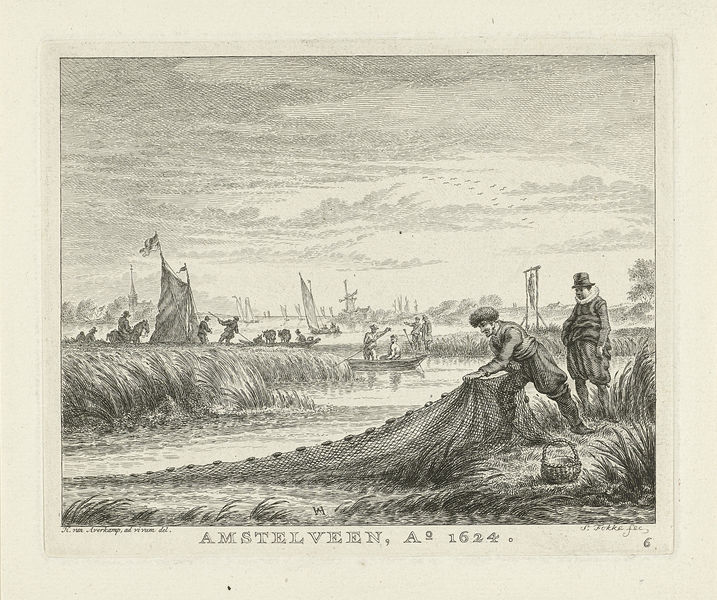
Titel: Rivierlandschap met boten nabij Amstelveen
Künstler: Simon Fokke
Standort: Amsterdam
Institution: Rijksmuseum
Schlagwörter: hat, men, painting, print, clouds, sky, boat, landscape, water, grass, reeds, river, drawing, sketch, birds, boats, sail, flag, flags, basket, renaissance, engraving, fish, ships, dutch, fishermen, fishing, windmill, sailing, middle age, date, canal, net, fisher, gallows, fisherman, nets, renaisance, reed, copperplate, paimting, fishnet, amstelveen, 1624